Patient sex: F
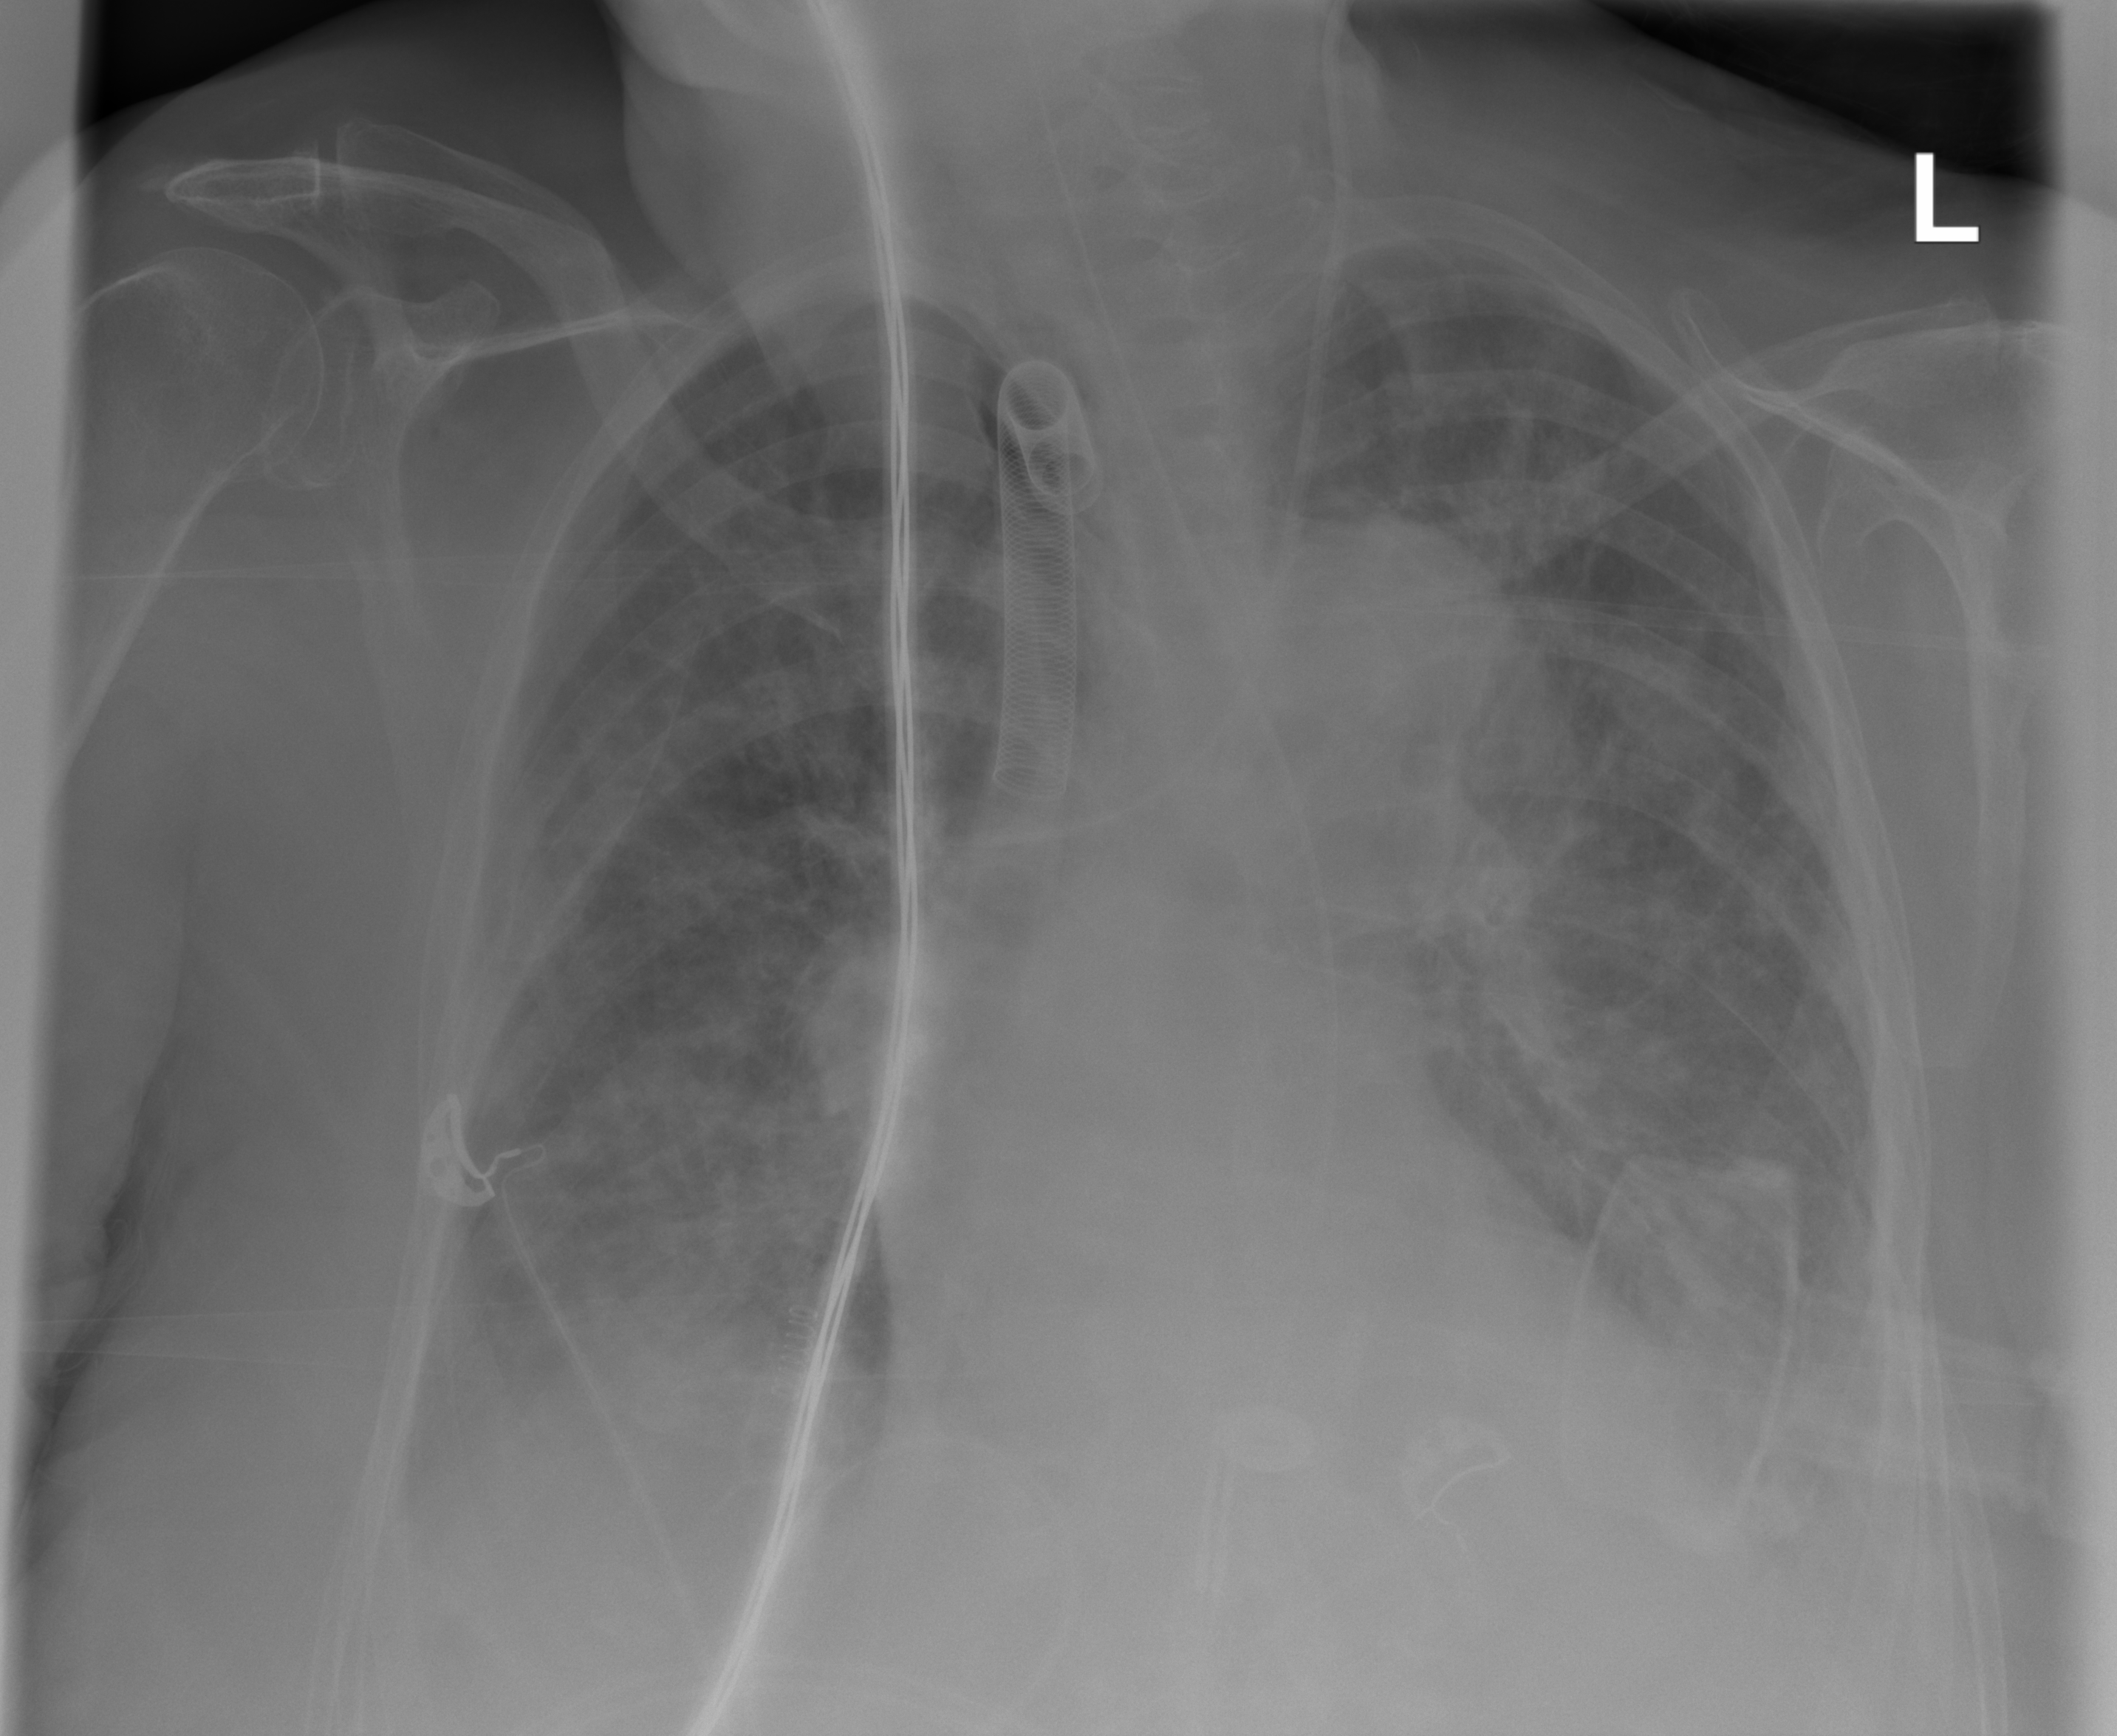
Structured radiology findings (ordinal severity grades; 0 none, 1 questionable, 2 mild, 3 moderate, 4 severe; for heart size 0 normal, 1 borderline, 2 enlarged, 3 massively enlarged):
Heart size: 2
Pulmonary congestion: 1
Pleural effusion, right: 2
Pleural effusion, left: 2
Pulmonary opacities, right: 2
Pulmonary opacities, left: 2
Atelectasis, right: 2
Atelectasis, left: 2